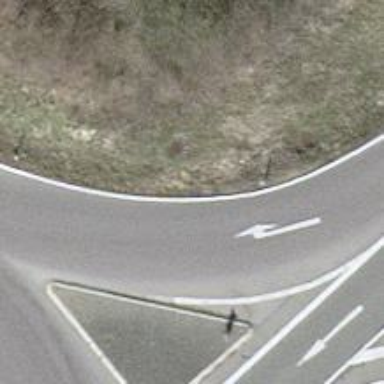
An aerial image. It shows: Asphalt road with primary link designation.